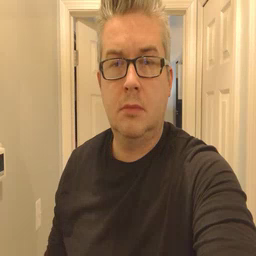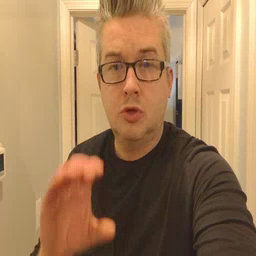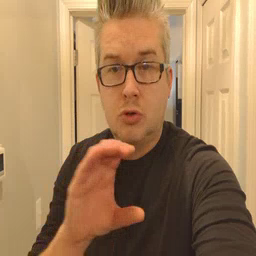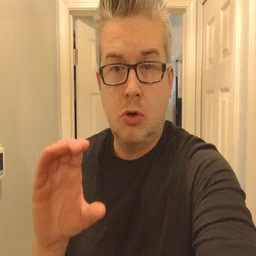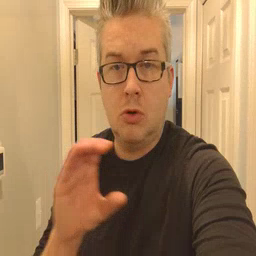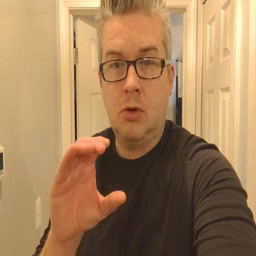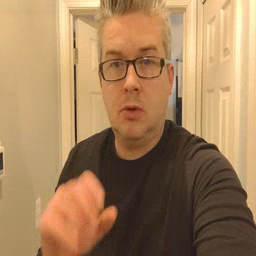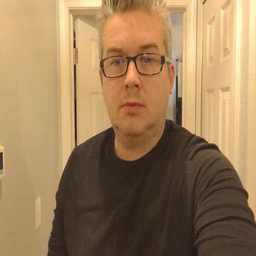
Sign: chocolate